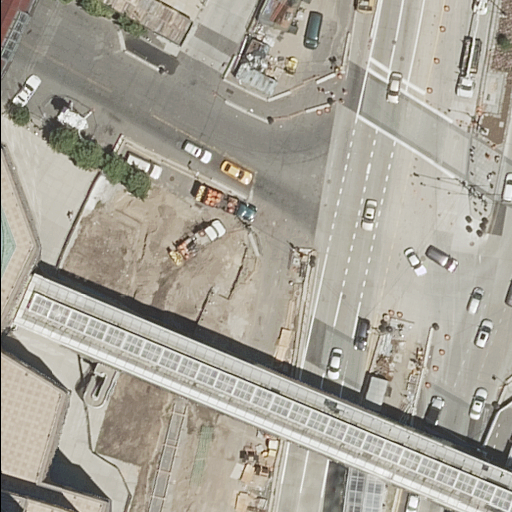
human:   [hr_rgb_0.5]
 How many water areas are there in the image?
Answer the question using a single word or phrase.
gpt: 0

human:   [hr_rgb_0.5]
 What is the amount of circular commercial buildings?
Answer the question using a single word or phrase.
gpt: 0

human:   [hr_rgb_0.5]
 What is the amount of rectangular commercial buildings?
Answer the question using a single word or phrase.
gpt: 0

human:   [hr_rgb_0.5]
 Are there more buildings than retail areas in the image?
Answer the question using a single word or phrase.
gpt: yes

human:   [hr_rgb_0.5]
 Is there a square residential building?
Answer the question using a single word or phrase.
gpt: no

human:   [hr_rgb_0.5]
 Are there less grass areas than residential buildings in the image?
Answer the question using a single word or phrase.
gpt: yes

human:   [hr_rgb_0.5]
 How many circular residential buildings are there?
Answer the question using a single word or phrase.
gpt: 0

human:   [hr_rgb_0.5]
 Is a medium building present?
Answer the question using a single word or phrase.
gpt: no

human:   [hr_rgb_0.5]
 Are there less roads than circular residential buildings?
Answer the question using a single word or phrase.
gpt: no

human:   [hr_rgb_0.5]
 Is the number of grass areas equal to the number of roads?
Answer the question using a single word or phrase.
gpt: no

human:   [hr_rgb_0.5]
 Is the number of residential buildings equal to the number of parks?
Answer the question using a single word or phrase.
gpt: no

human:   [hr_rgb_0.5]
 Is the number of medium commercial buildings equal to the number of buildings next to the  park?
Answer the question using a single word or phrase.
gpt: no

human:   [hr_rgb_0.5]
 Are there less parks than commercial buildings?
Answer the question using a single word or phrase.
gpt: no

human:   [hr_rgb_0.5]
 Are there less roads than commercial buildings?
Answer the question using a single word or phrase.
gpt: no

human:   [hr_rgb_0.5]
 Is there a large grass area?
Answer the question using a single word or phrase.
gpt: no

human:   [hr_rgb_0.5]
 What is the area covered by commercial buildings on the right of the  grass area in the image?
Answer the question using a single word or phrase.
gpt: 0m2

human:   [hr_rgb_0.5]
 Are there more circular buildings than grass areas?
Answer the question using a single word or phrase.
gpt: no

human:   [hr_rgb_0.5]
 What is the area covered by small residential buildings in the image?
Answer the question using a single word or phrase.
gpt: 73m2

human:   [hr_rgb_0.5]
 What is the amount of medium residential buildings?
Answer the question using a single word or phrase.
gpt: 0

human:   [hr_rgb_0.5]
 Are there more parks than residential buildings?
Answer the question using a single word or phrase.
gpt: no

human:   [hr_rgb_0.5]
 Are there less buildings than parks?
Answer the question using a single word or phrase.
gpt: no

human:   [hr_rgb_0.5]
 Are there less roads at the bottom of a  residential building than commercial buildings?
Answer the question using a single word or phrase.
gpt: no

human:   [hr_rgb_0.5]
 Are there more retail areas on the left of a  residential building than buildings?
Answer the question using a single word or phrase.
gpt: no

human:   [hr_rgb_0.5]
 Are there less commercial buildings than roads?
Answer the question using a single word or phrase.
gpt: yes

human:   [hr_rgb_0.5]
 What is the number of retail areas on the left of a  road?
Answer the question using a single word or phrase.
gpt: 0

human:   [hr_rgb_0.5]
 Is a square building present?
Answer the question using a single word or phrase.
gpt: no

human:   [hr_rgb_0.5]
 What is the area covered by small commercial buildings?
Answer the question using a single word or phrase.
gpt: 0m2

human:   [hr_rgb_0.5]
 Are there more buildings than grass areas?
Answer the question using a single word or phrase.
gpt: yes

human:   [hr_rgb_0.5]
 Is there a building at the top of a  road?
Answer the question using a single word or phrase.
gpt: yes

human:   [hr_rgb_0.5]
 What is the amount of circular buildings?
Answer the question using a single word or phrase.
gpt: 0

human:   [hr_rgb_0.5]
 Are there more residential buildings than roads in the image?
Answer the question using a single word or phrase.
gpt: no

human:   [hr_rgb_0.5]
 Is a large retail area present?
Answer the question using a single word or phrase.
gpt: no

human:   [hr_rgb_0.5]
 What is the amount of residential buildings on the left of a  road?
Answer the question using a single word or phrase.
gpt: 2

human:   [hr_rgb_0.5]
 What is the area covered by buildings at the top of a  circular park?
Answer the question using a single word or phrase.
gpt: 0m2

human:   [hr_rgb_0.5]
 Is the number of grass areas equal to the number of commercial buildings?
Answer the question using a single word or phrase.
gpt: no

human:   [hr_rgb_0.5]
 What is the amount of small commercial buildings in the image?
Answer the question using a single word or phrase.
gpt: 0

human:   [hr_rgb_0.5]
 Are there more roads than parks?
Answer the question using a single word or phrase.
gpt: yes